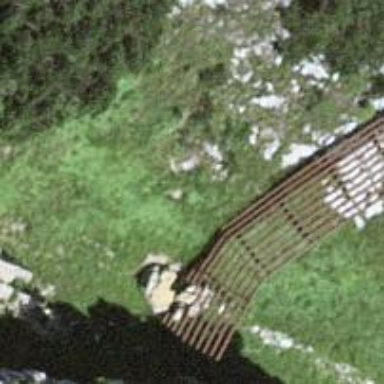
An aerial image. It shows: Avalanche protection barrier made by humans.